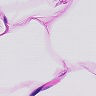
Metastatic tissue present: no